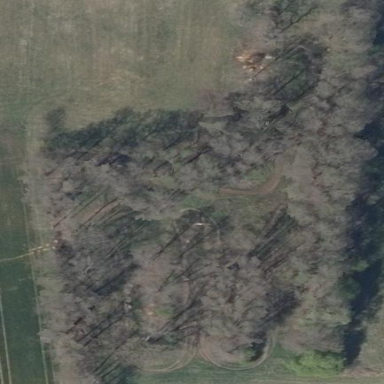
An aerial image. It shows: Deciduous forest dominated by broadleaved trees.